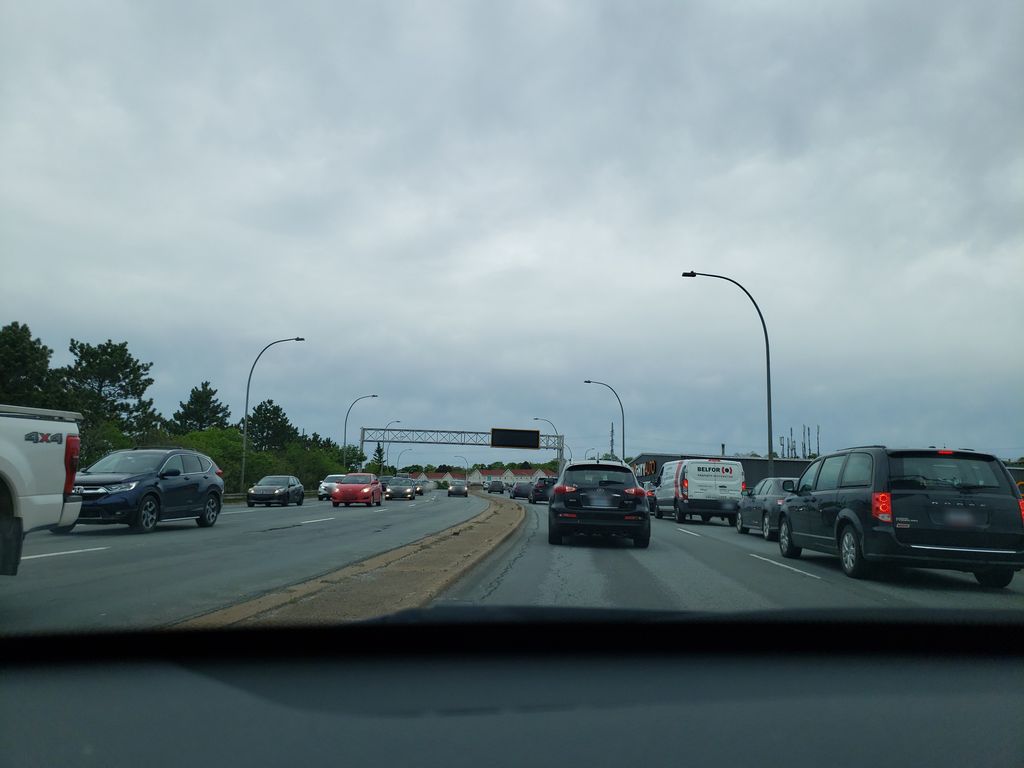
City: halifax